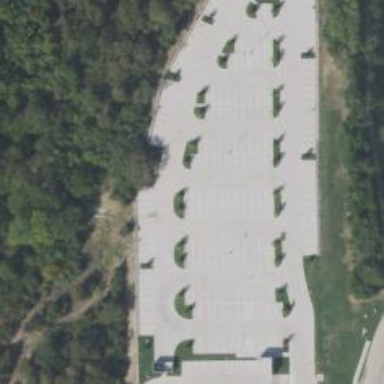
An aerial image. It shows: Parking area with surface.